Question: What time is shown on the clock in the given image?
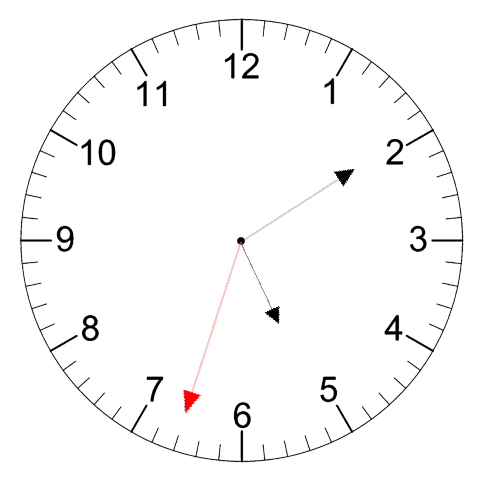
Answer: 05:09:33